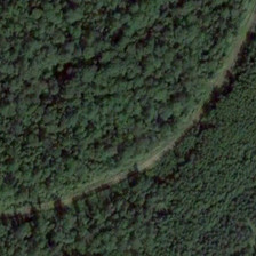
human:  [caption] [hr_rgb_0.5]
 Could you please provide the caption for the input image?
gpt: Winding roads can be seen clearly in the forest.

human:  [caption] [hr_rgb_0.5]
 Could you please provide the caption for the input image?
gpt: The winding road clearly appears in the forest.

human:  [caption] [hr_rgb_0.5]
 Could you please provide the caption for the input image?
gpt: a curved road can be clearly seen in the forest a.

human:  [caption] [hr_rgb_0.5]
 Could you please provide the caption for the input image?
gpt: A winding road can be seen clearly in the forest.

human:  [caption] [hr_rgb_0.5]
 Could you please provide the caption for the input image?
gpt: The winding road can be seen clearly in the forest.